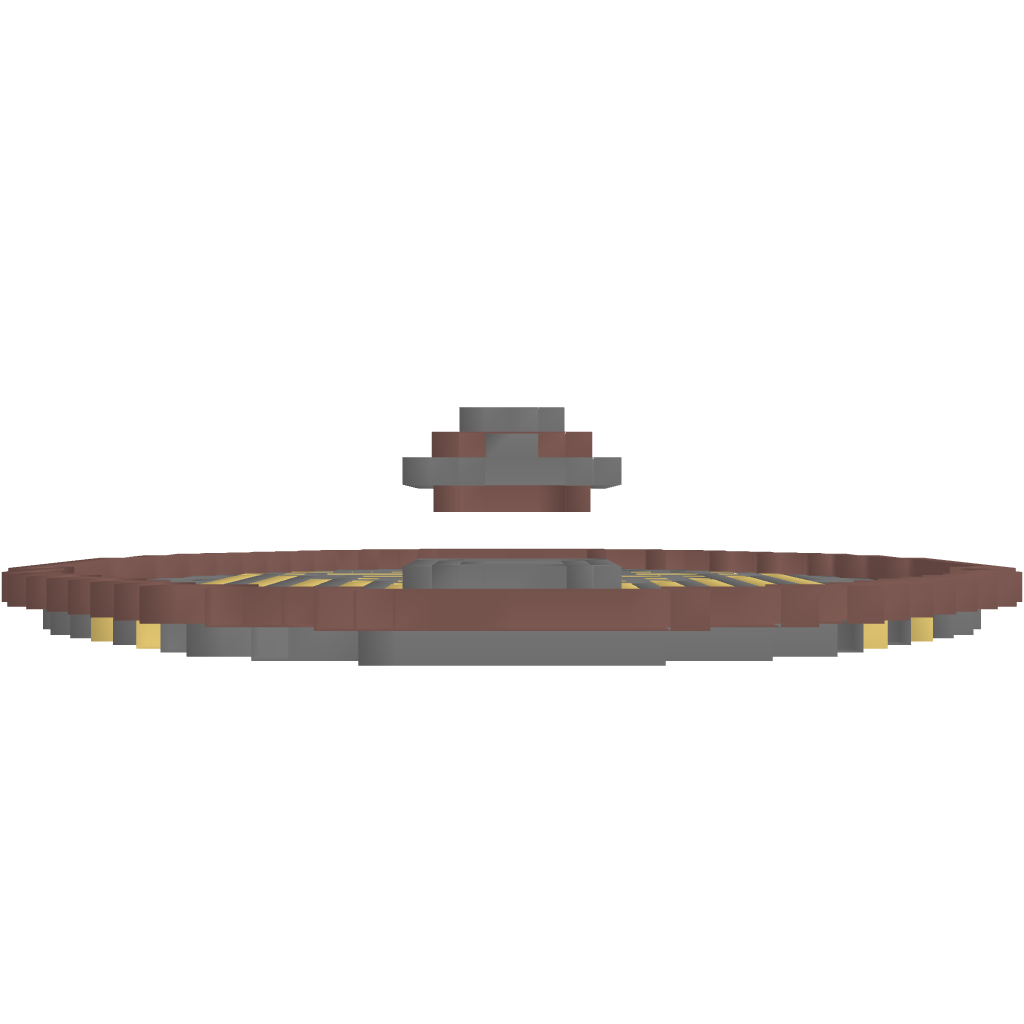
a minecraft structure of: Small Circular Temple bad low quality